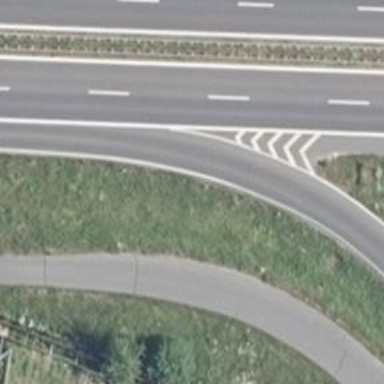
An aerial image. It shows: Asphalt trunk_link highway with motorroad access.